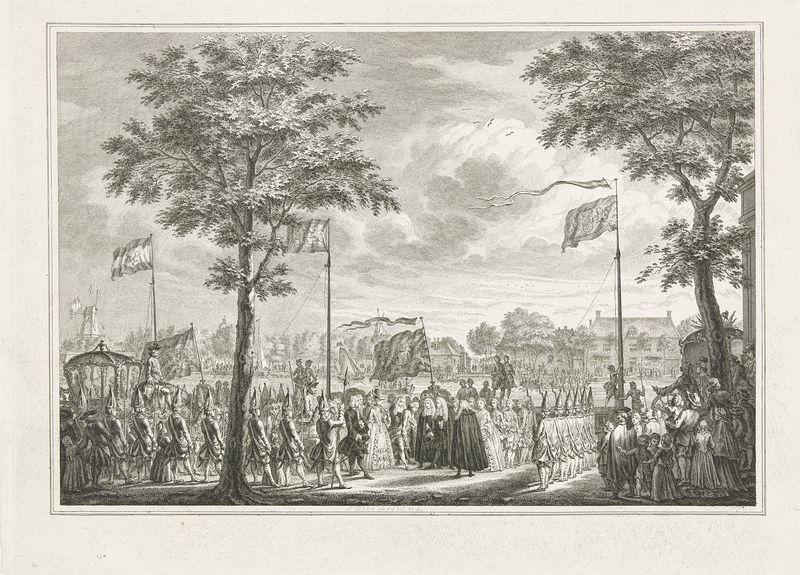
Titel: Afscheid van Willem V en echtgenote aan de Buitenamstel
Künstler: Simon Fokke
Standort: Amsterdam
Institution: Rijksmuseum
Schlagwörter: village, gravure, arbre, ciel, esquisse, dessin, drapeau, rassemblement, bataille, armée, militaire, royal, attroupement, roya, milice